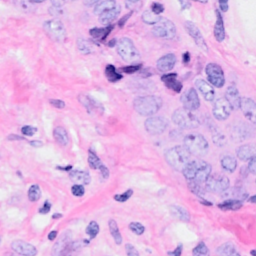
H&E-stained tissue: Breast